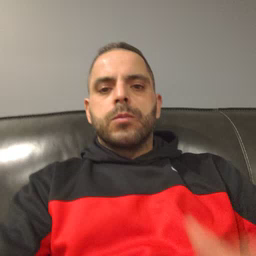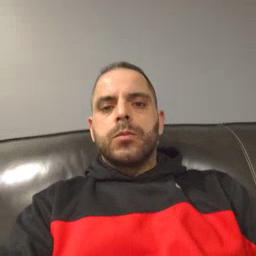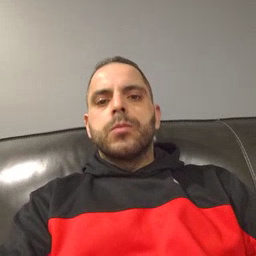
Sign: frog